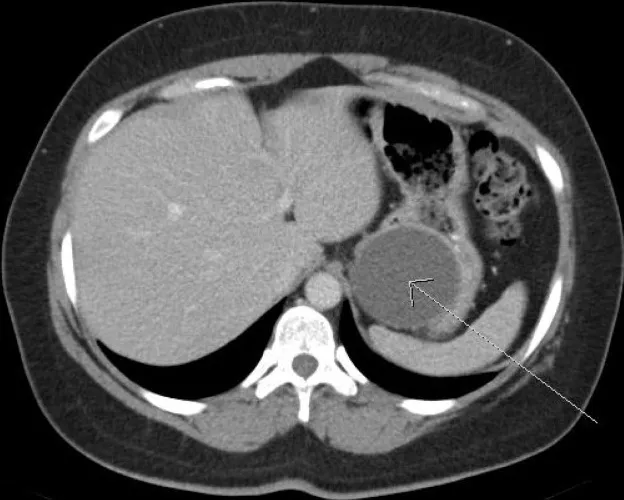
Contrast enhanced computed tomography of a gastric duplication cyst (arrow).
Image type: radiology (ct)